Question: Here is the snippet of twilio doc for php to order messages
'''
<?php
// Update the path below to your autoload.php,
// see https://getcomposer.org/doc/01-basic-usage.md
require_once '/path/to/vendor/autoload.php';
use Twilio\Rest\Client;
// Find your Account SID and Auth Token at twilio.com/console
// and set the environment variables. See http://twil.io/secure
$sid = getenv("TWILIO_ACCOUNT_SID");
$token = getenv("TWILIO_AUTH_TOKEN");
$twilio = new Client($sid, $token);
$messages = $twilio->conversations->v1->conversations("CHXXXXXXXXXXXXXXXXXXXXXXXXXXXXXXXX")
->messages
->read(["order" => "desc"], 20);
foreach ($messages as $record) {
print($record->sid);
}
'''

Here is my implementation
'''
$messages = $twilio_client->conversations->v1->conversations($conversation_channel_sid)
->messages->read(["order" => "desc"], 20);
'''
but it was not allowed. it ran into following error:
> Fatal error: Uncaught TypeError: Argument 1 passed to
Twilio\Rest\Conversations\V1\Conversation\MessageList::read() must be
of the type int or null, array given, called in
D:\xampp\htdocs\teleupachar2.0\P127_TeliUpachar\chat-module\conversation_test.php
on line 67 and defined in
D:\xampp\htdocs\teleupachar2.0\P127_TeliUpachar\vendor\twilio\sdk\src\Twilio\Rest\Conversations\V1\Conversation\MessageList.php:103
Stack trace: #0
D:\xampp\htdocs\teleupachar2.0\P127_TeliUpachar\chat-module\conversation_test.php(67):
Twilio\Rest\Conversations\V1\Conversation\MessageList->read(Array, 20)
#1 {main} thrown in D:\xampp\htdocs\teleupachar2.0\P127_TeliUpachar\vendor\twilio\sdk\src\Twilio\Rest\Conversations\V1\Conversation\MessageList.php
on line 103
it says it must be of the type int or null. Is there any other ways to filter or sort those messages?
Thank you for your time.
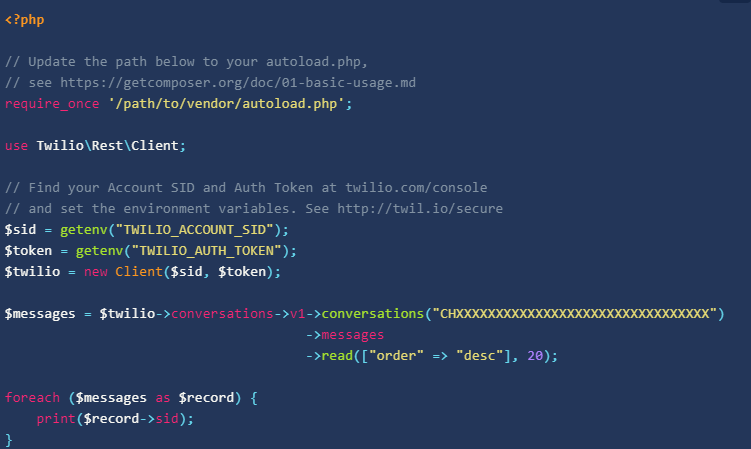
Answer: Twilio developer evangelist here.
It turns out that the order parameter is new. In fact it was only released a week ago. The helper libraries are generated every 2 weeks and the next time it will be generated with the latest API definitions is 25th August. In the meantime, the documentation got ahead of the library.
So, look out for the next version of the <URL>, which should bring the order parameter to the messages resource list and make that example code work for you.